Question: I have a NSTableView with 3 cells. I have adjusted that table view to show the separators, by using this code:
'''
[self.tableView setGridColor:[NSColor lightGrayColor]];
[self.tableView setIntercellSpacing:NSMakeSize(1, 1)];
[self.tableView setGridStyleMask:NSTableViewDashedHorizontalGridLineMask];
'''
When I render the table I see this:

The table shows a number of cells that are not supposed to exist and with a different size!
Is this normal? How do I get rid of those "phantom cells"?
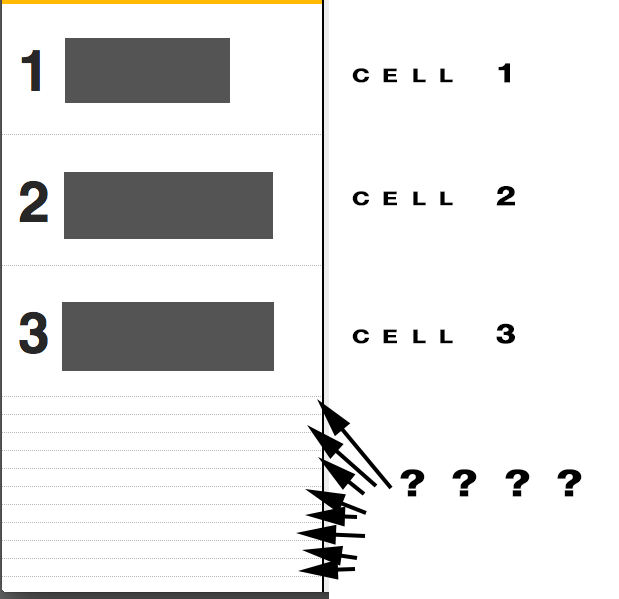
Answer: If all the rows in your table are the same size, you can use the 'NSTableView' size inspector to specify the size. If you do this, the system-added 'padding' rows will have this size also.

To get rid of the grid lines associated with the system-added rows, the snippet below worked for me in a very quick demo app (this snippet is not my own, it was taken from an answer to another Stackoverflow question)
'''
// MyNSTableView.m (only need to override this one NSTableView method)
- (void)drawGridInClipRect:(NSRect)clipRect
{
NSRect lastRowRect = [self rectOfRow:[self numberOfRows]-1];
NSRect myClipRect = NSMakeRect(0, 0, lastRowRect.size.width, NSMaxY(lastRowRect));
NSRect finalClipRect = NSIntersectionRect(clipRect, myClipRect);
[super drawGridInClipRect:finalClipRect];
}
'''
Combining the two gives the following effect (I'm using alternating row colors to show that the gird lines are indeed drawn for the system-added rows).